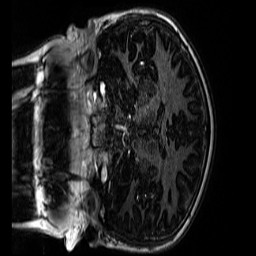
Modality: MP2RAGE
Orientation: coronal
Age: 13
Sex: male
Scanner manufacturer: siemens
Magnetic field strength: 3 T
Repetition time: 4 s
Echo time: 0.00299 s